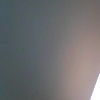
Label: sunburn